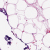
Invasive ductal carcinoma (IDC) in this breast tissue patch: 0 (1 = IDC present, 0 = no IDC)